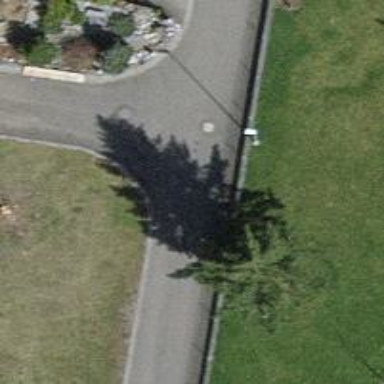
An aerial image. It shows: Residential road with asphalt surface.